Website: bh-photo
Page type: store-pickup
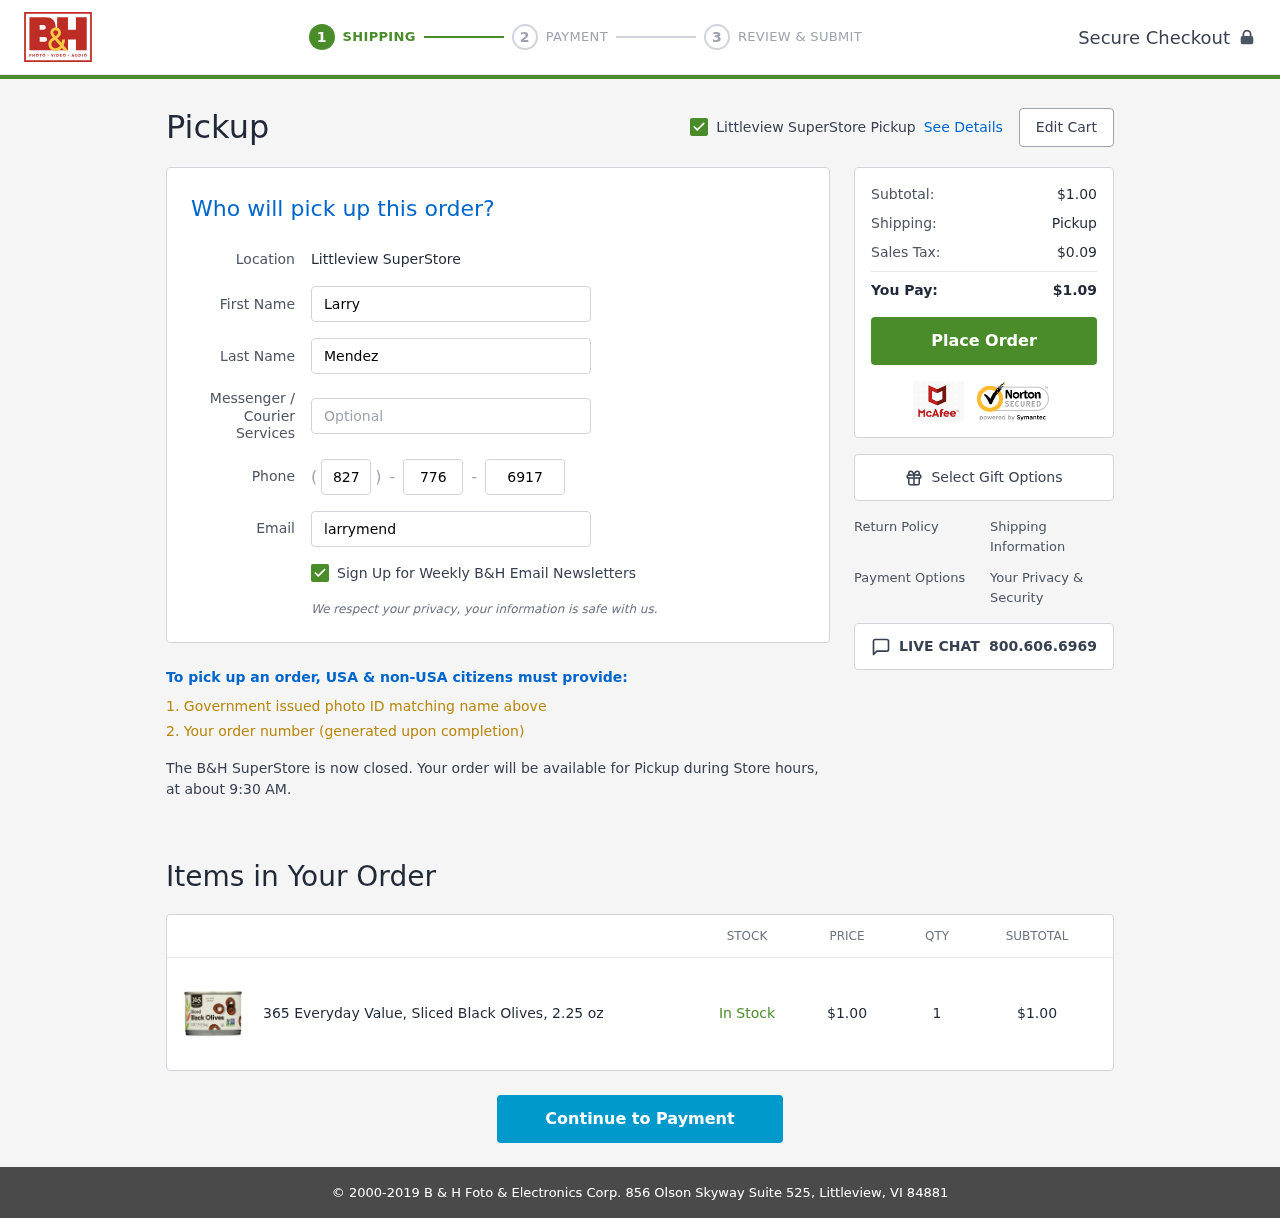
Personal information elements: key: PII_EMAIL
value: larrymendez@hotmail.com
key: PII_FIRSTNAME
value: Larry
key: PII_LASTNAME
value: Mendez
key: PII_LOCATION1_CITY
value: Littleview SuperStore Pickup
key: PII_LOCATION1_CITY
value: Littleview SuperStore
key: PII_PHONE_AREA
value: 827
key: PII_PHONE_PREFIX
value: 776
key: PII_PHONE_SUFFIX
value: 6917
Product elements: key: PRODUCT1_NAME
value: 365 Everyday Value, Sliced Black Olives, 2.25 oz
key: PRODUCT1_PRICE
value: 1
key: PRODUCT1_QUANTITY
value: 1
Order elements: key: ORDER_SUBTOTAL
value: $1.00
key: ORDER_TAX
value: $0.09
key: ORDER_TOTAL
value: $1.09